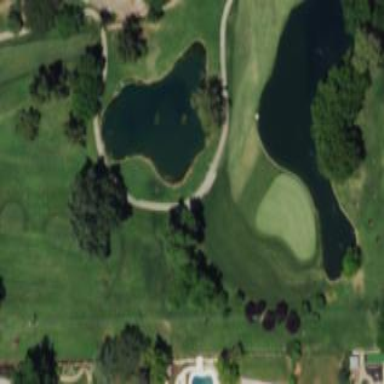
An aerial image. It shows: Water hazard on golf course. The hazard is natural water feature.